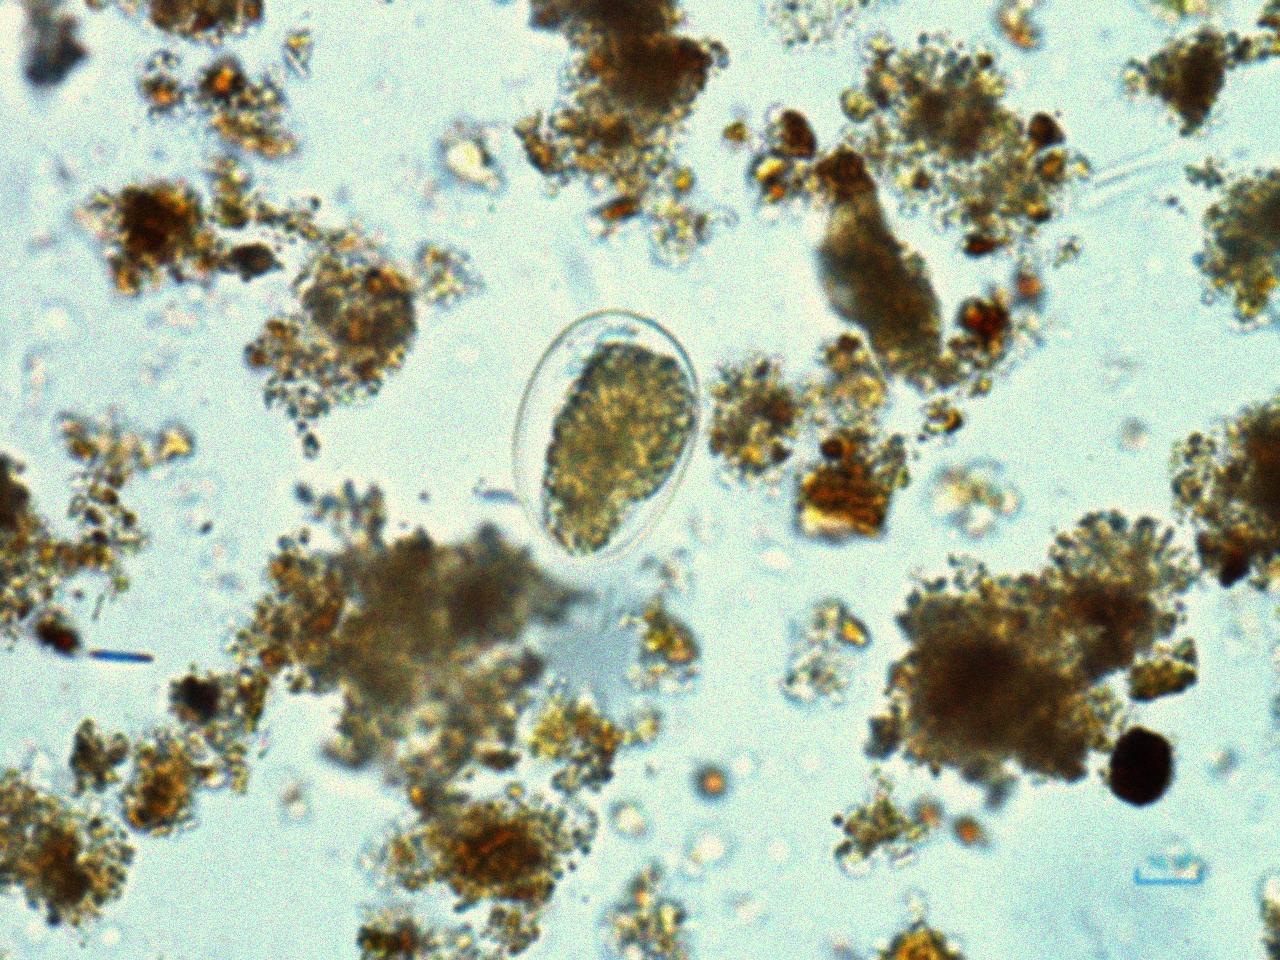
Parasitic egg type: Hookworm egg